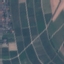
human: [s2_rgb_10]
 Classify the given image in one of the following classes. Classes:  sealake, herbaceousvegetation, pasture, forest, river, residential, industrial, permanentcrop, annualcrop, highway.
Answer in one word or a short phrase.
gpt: PermanentCrop